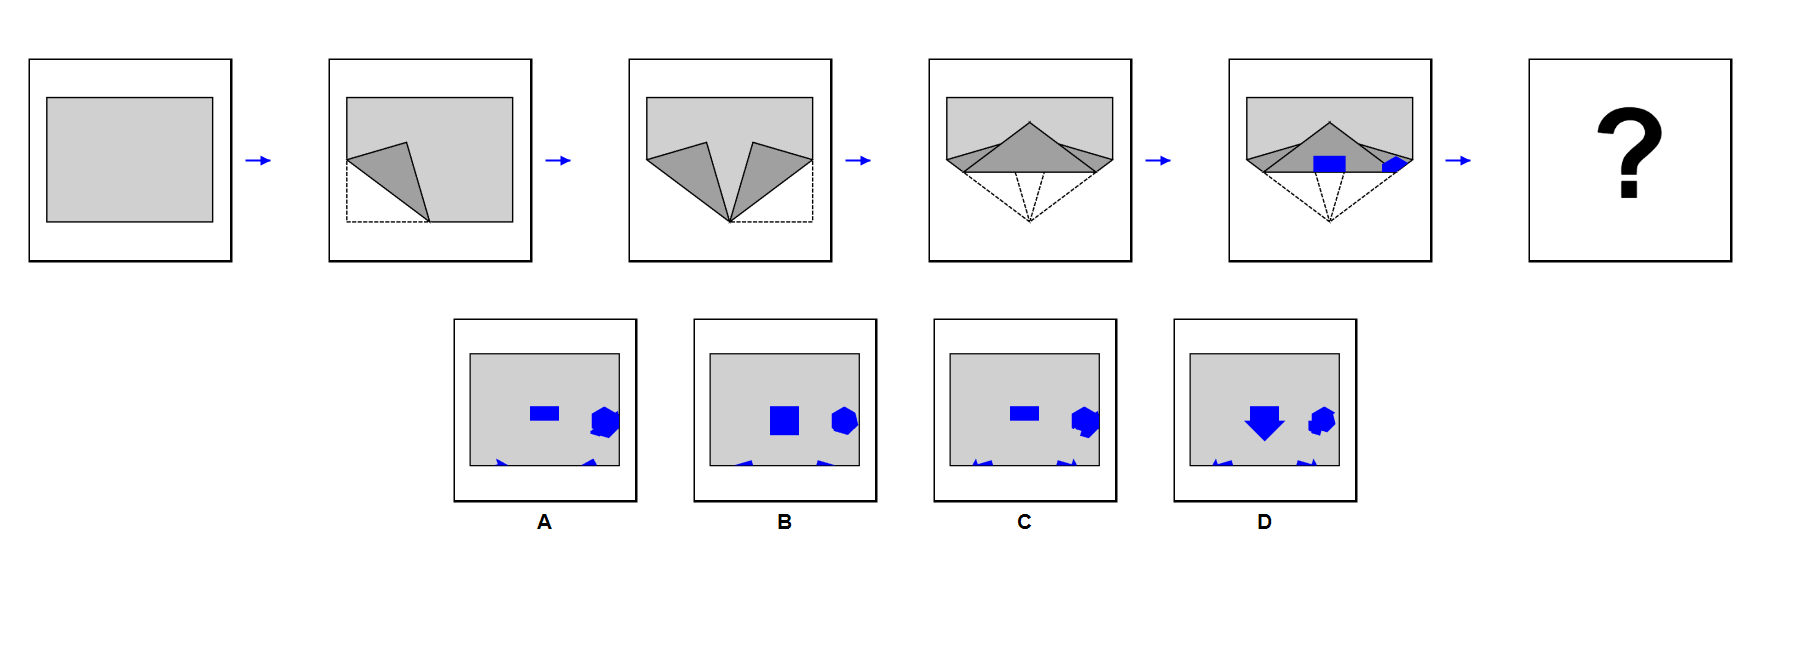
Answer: B